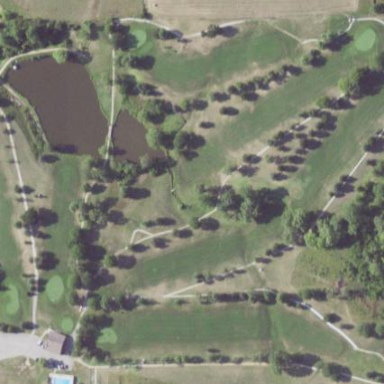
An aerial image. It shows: Golf course surrounded by greenery.